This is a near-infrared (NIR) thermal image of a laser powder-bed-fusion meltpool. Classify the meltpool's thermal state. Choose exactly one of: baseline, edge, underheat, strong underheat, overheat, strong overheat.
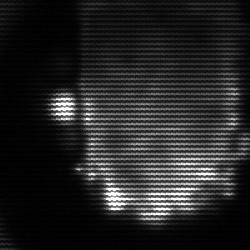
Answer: baseline